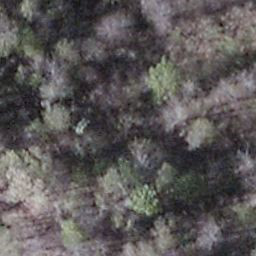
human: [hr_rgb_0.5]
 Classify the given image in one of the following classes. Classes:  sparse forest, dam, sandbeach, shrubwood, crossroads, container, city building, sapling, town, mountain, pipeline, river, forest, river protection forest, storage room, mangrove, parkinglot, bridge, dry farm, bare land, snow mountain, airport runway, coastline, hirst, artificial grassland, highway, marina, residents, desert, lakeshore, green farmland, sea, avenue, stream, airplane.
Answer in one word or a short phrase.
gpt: shrubwood